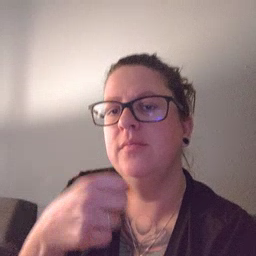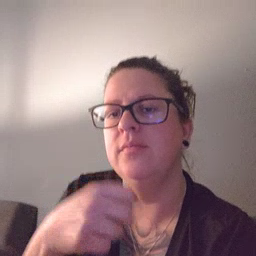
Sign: milk